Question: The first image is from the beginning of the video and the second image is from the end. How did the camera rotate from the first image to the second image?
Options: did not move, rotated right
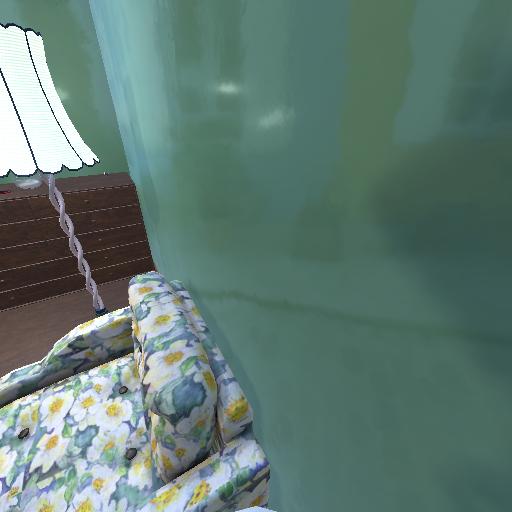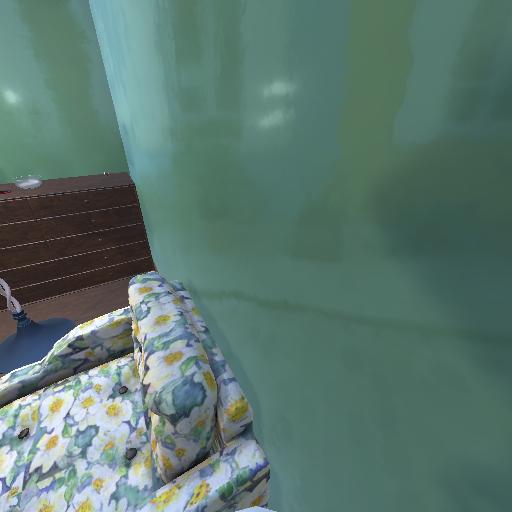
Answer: did not move